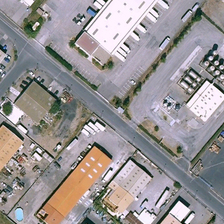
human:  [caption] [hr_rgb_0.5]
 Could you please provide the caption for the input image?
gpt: some tall trees are planted on both sides of the road .

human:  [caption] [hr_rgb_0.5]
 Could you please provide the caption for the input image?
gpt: a large number of storage tanks are built in the factory .

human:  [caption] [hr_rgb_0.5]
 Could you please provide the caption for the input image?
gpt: a large number of storage tanks are built in the factory .

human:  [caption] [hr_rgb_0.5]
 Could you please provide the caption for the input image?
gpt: some tall trees are planted on both sides of the road .

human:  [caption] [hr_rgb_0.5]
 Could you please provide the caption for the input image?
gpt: a large number of storage tanks are built in the factory .